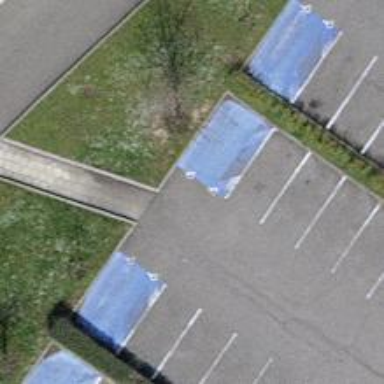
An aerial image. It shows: Parking space.